Question: Okay the title may be confusing and thats because im a beginner in typo3.
So i set up a empty typo3 project via composer.
Now i want to write my typoscript "code" in my project files and not directley in the backend.
I added a template to a page and in the setup i started to define some page objects.
My problem is:
How do i tell typo3 to use the code that i write in my files rather then the code that is in the backend.
Also where should i put my typoscrip files.
I have them like this.
Also im a bit confused on why my ext directory is empty (besides what i added)

So i would like to move this code
'''
# Default PAGE object:
page = PAGE
page {
bodyTag = <body>
meta.AUTHOR = My Name
meta.DESCRIPTION = My Website
}
'''
To my Project file, and not do any editing in the backend.
Thank you this is my first time posting :)
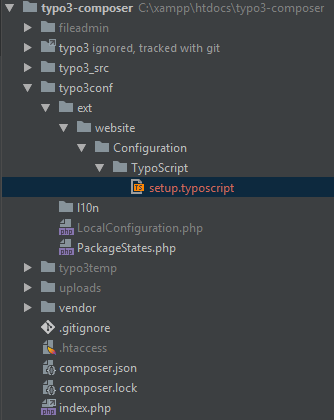
Answer: First of all, your project extension (let it call sitepackage) is missing some files. At least an ExtensionManager configuration file in the root of your extension 'typo3conf/ext/website' and for composer based TYPO3 installation also a Composer configuration . See documentation here <URL>
To get started with your own sitepackagae extension have a look at
<URL> which helps to kickstart. It will create folder and files, which you may not need, but gives you an impression, which is best practice for file and folders inside your TYPO3 extension.
In your Installation you need to create a root template at your root page. See documentation here <URL>
Your sitepackage extension should includes TypoScript files under , which you can include manually in root TypoScript template at your root page.
for constants
'''
<INCLUDE_TYPOSCRIPT:source="FILE:EXT:website/Configuration/TypoScript/constants.typoscript">
'''
and setup
'''
<INCLUDE_TYPOSCRIPT:source="FILE:EXT:website/Configuration/TypoScript/setup.typoscript">
'''
There are also other different ways to initial load TypoScript. See for example documentation here: <URL>
A description on how to load TypoScript without any root template in backend published here <URL>